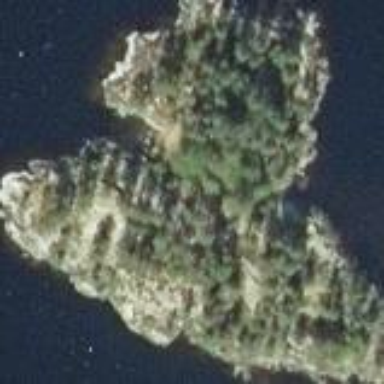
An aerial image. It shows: Islet.